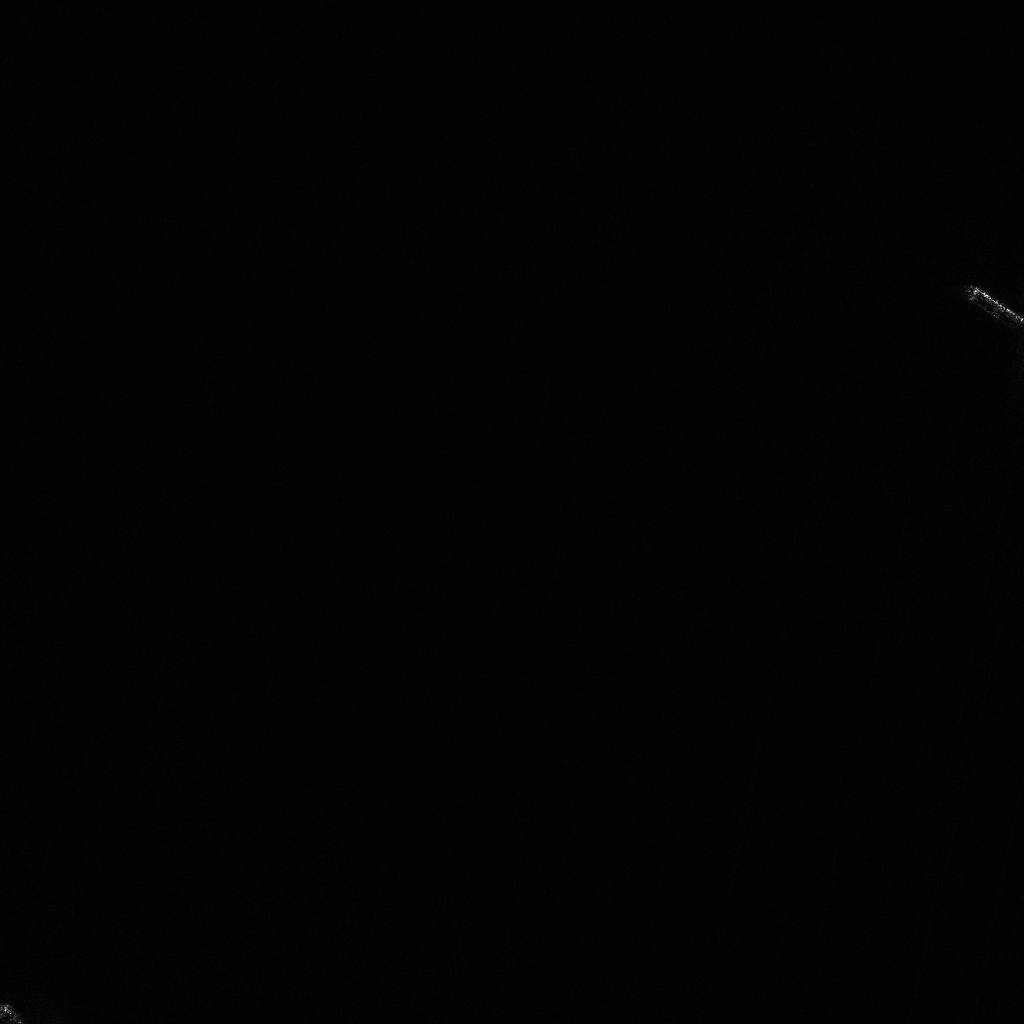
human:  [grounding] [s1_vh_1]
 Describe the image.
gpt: In the satellite image, there is  <ref>1 small dredger </ref> <box>[[93, 28, 99, 31, 29]]</box> located at top right.